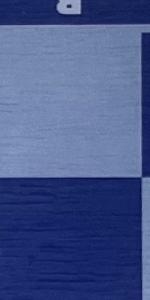
Label: Empty